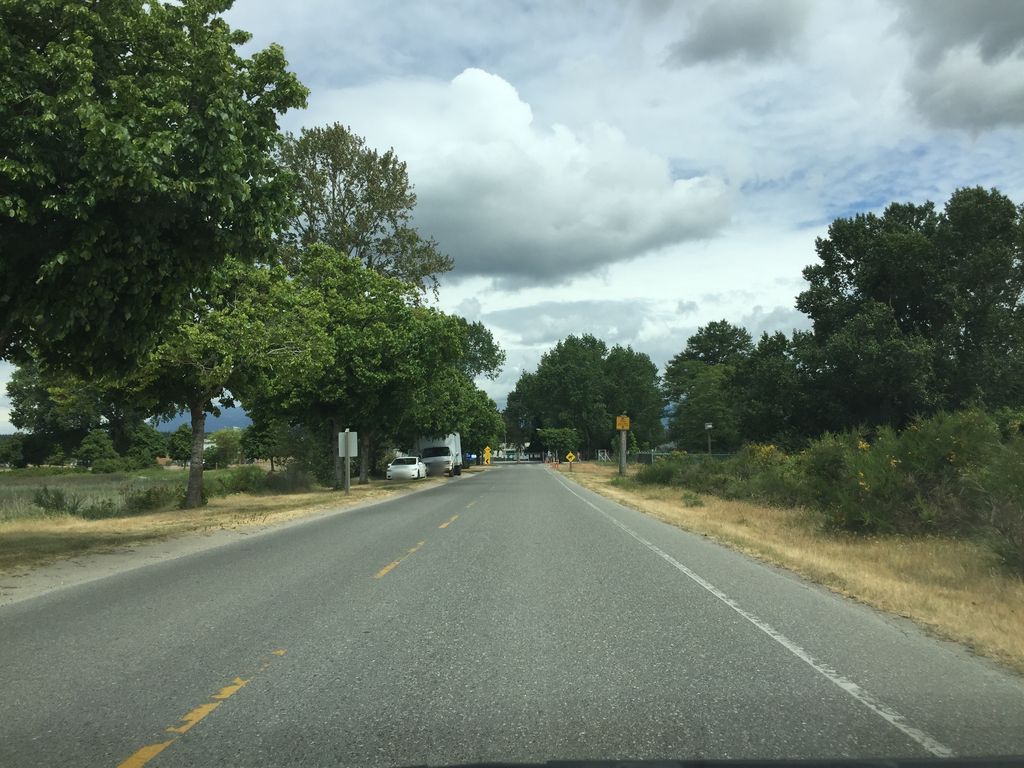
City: vancouver